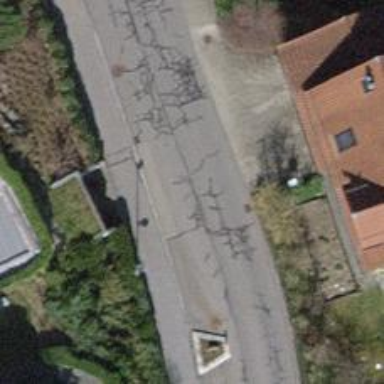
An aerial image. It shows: Unmarked crossing on the road.